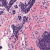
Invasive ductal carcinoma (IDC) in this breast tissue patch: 0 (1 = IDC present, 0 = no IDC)